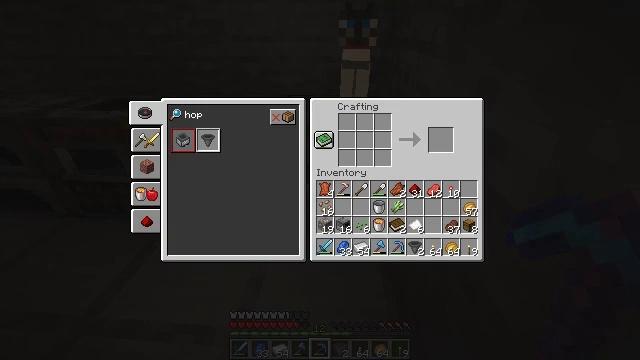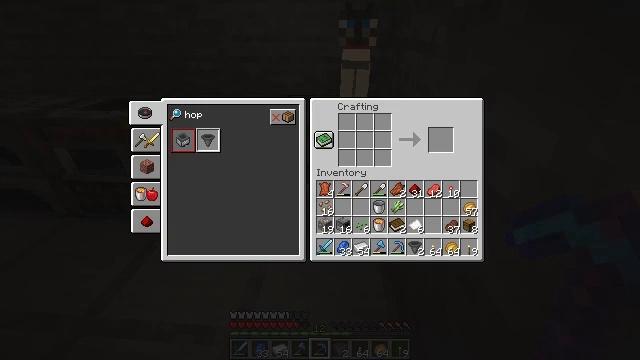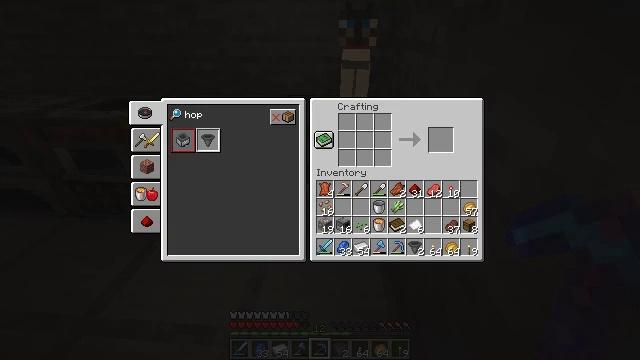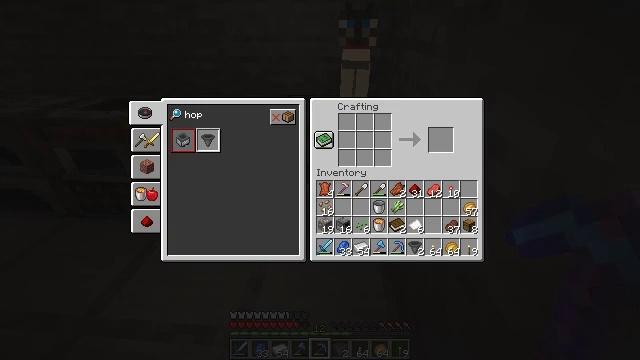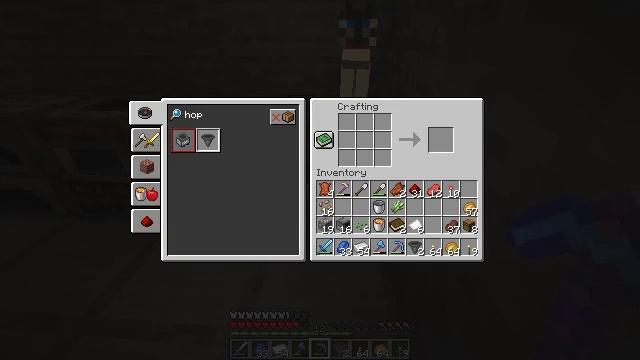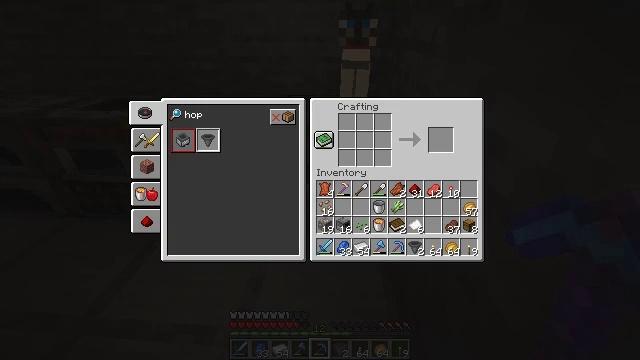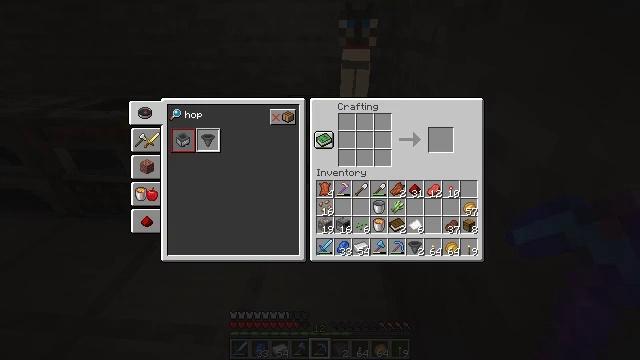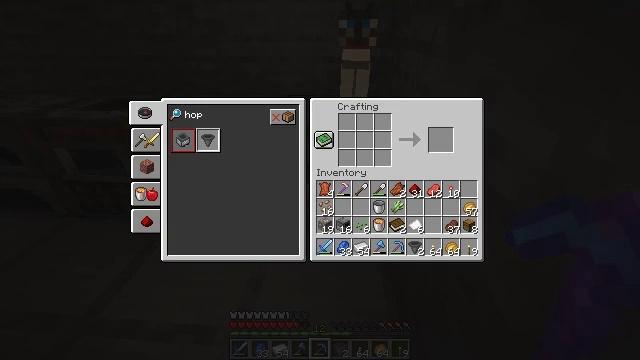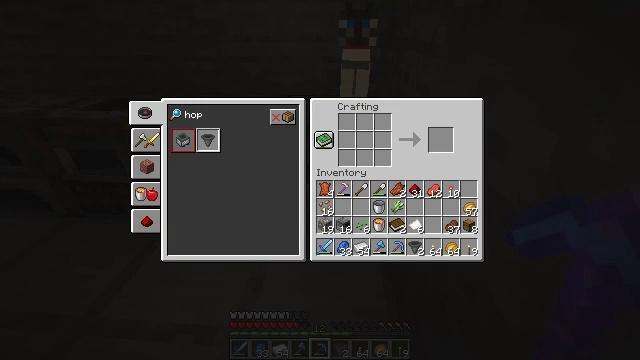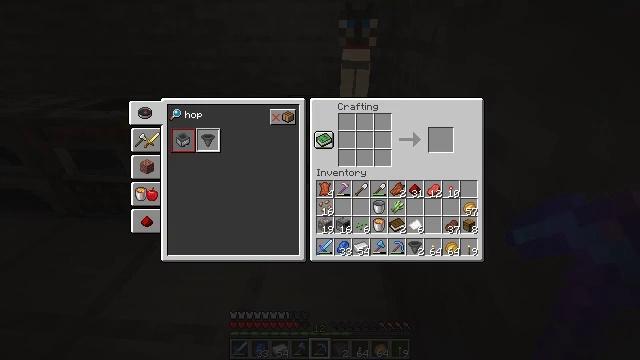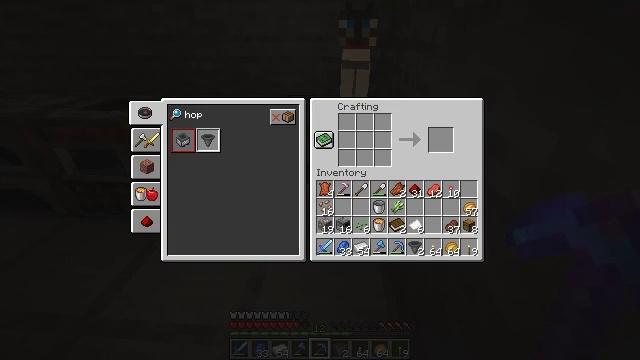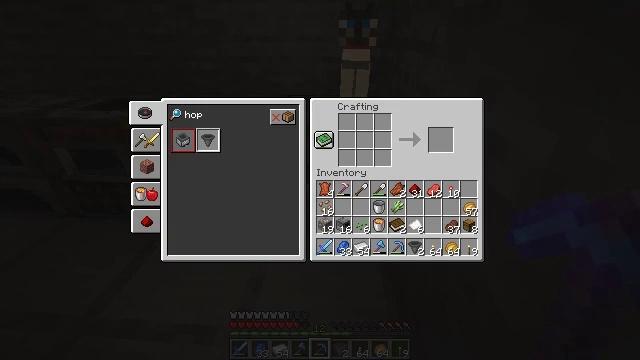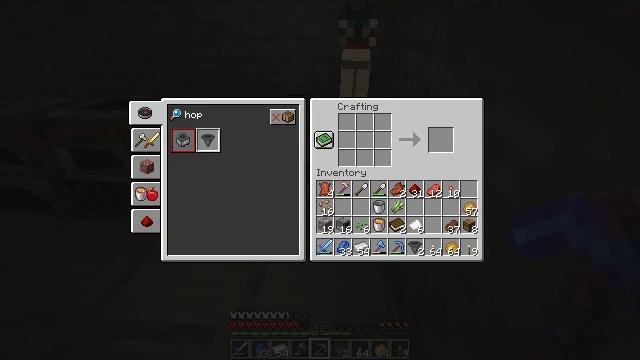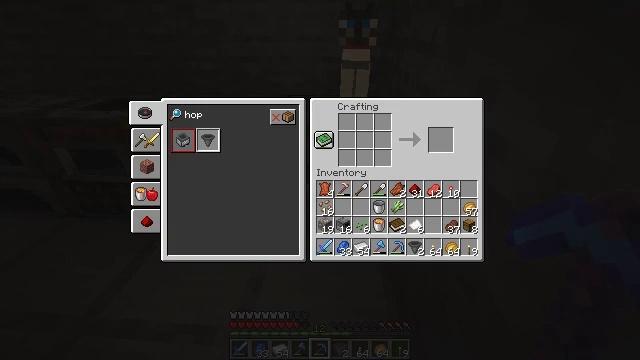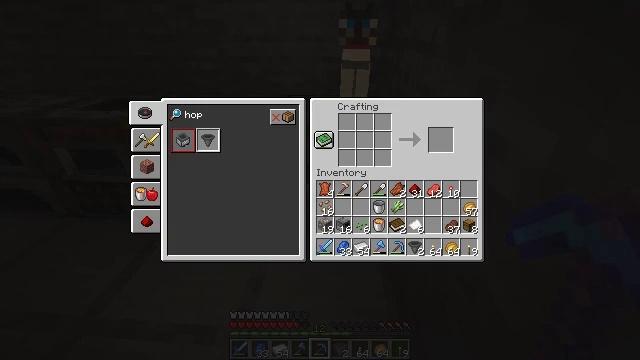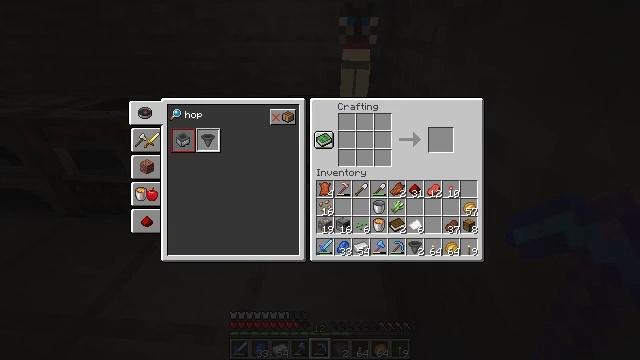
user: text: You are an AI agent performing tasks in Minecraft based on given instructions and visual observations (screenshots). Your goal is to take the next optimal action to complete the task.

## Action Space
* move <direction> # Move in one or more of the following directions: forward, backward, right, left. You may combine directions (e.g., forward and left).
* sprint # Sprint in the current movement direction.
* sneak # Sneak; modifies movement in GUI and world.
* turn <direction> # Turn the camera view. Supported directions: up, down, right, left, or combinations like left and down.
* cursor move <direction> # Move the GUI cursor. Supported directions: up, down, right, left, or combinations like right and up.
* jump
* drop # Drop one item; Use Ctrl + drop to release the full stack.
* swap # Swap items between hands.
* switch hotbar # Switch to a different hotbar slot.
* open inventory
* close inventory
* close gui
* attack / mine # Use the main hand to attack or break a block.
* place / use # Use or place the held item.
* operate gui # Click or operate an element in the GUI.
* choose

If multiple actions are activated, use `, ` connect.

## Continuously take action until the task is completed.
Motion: motion action
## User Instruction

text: Open your crafting table and craft a minecart with ingots.
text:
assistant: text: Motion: no_op
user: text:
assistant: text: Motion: no_op
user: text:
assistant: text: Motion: no_op
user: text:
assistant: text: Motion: no_op
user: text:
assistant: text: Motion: no_op
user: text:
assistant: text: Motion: no_op
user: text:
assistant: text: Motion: no_op
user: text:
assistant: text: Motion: no_op
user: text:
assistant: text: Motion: no_op
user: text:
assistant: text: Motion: no_op
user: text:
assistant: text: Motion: no_op
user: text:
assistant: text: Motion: no_op
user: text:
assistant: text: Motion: no_op
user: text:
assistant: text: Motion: no_op
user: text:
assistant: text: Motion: no_op
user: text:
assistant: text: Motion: no_op
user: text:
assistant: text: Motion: no_op
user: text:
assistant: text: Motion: no_op
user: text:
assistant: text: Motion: no_op
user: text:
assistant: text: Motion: no_op
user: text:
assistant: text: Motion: no_op
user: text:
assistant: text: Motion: no_op
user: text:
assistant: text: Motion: no_op
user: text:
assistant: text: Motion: no_op
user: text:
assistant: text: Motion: no_op
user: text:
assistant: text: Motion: no_op
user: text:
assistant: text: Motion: turn right and up
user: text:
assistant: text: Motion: turn right and up
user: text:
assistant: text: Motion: no_op
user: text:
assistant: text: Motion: no_op